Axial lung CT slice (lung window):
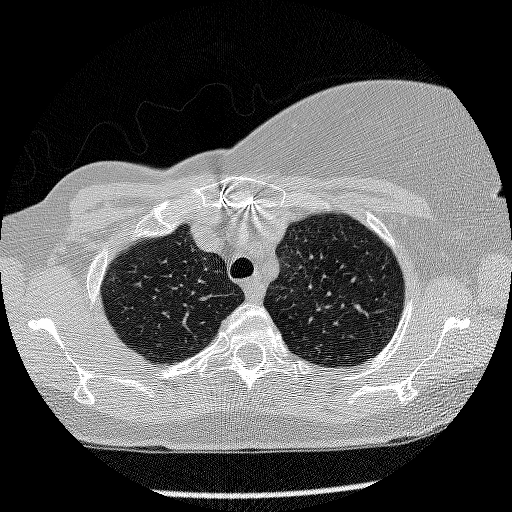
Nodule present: no